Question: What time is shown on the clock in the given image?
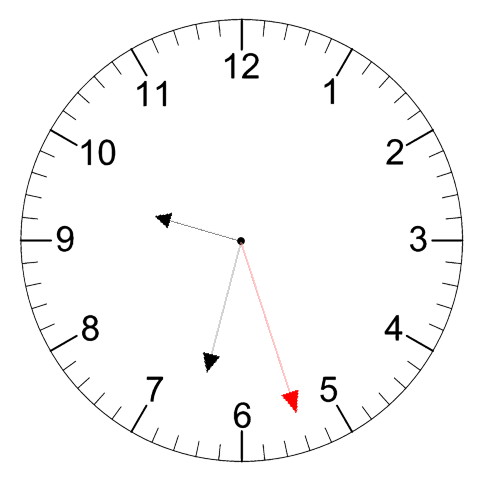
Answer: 09:32:27